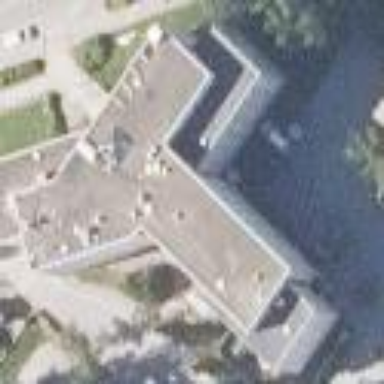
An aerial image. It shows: Beige building with gray roof.